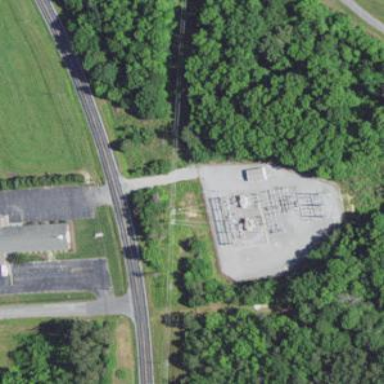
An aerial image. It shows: Distribution power substation secured by fence.